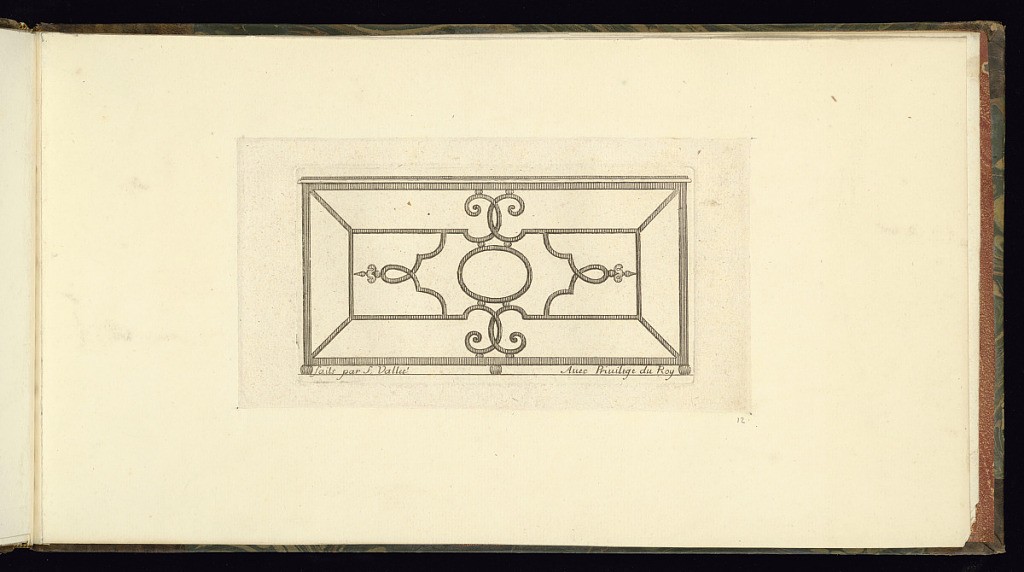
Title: Balcony Rail (Balustrade) Design
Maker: S. Vallée, French, 18th century
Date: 18th century
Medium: Etching and engraving on paper
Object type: Print
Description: Design for a wrought-iron ornamental balcony rail (balustrade) featuring scrolling and straight bands. The plate is signed.